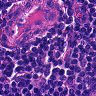
Metastatic tissue present: no